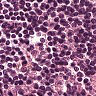
Metastatic tissue present: no